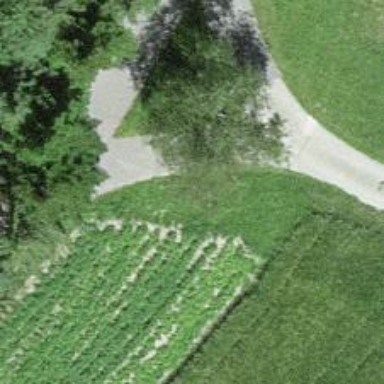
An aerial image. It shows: Well-maintained track road of grade 1.